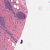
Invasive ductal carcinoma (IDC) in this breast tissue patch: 1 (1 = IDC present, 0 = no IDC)